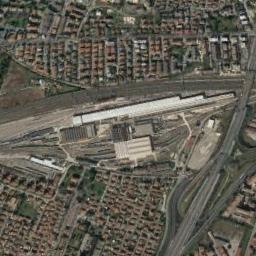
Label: railway_station